Aerial crown-view tile of a tropical tree (Barro Colorado Island, Panama), acquired 20250512:
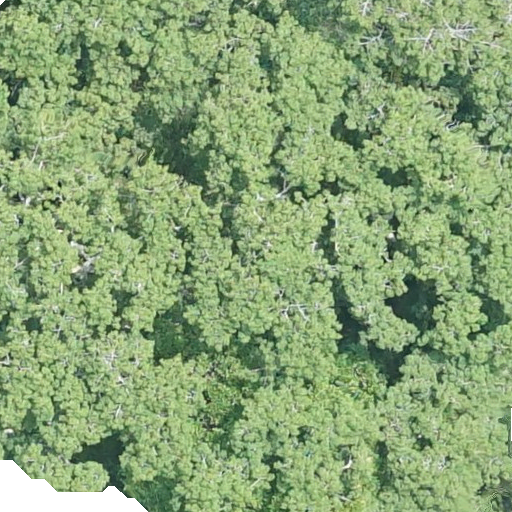
Species: Ceiba pentandra
GBIF accepted scientific name: Ceiba pentandra
Crown area: 689.109 m²